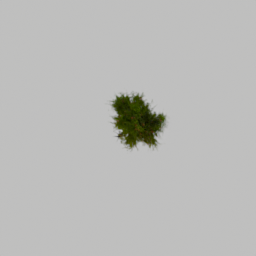
Label: nature